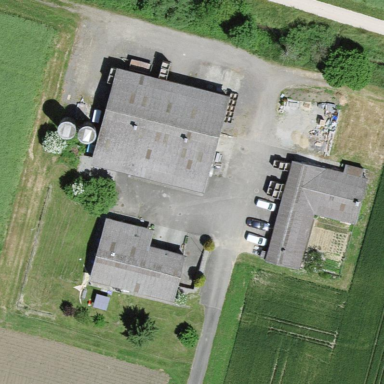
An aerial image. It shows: Farmyard area.